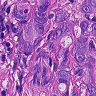
Metastatic tissue present: yes